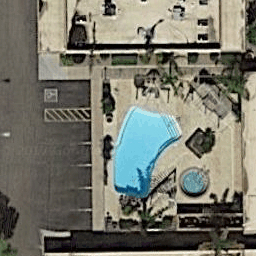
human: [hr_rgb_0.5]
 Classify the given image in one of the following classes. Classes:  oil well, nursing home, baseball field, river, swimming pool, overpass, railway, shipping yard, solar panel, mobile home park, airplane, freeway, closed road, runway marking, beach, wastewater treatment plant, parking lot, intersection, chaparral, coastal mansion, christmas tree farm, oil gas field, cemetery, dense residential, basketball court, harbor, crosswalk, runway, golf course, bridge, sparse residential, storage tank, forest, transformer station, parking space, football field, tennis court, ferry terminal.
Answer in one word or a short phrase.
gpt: swimming pool